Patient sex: M
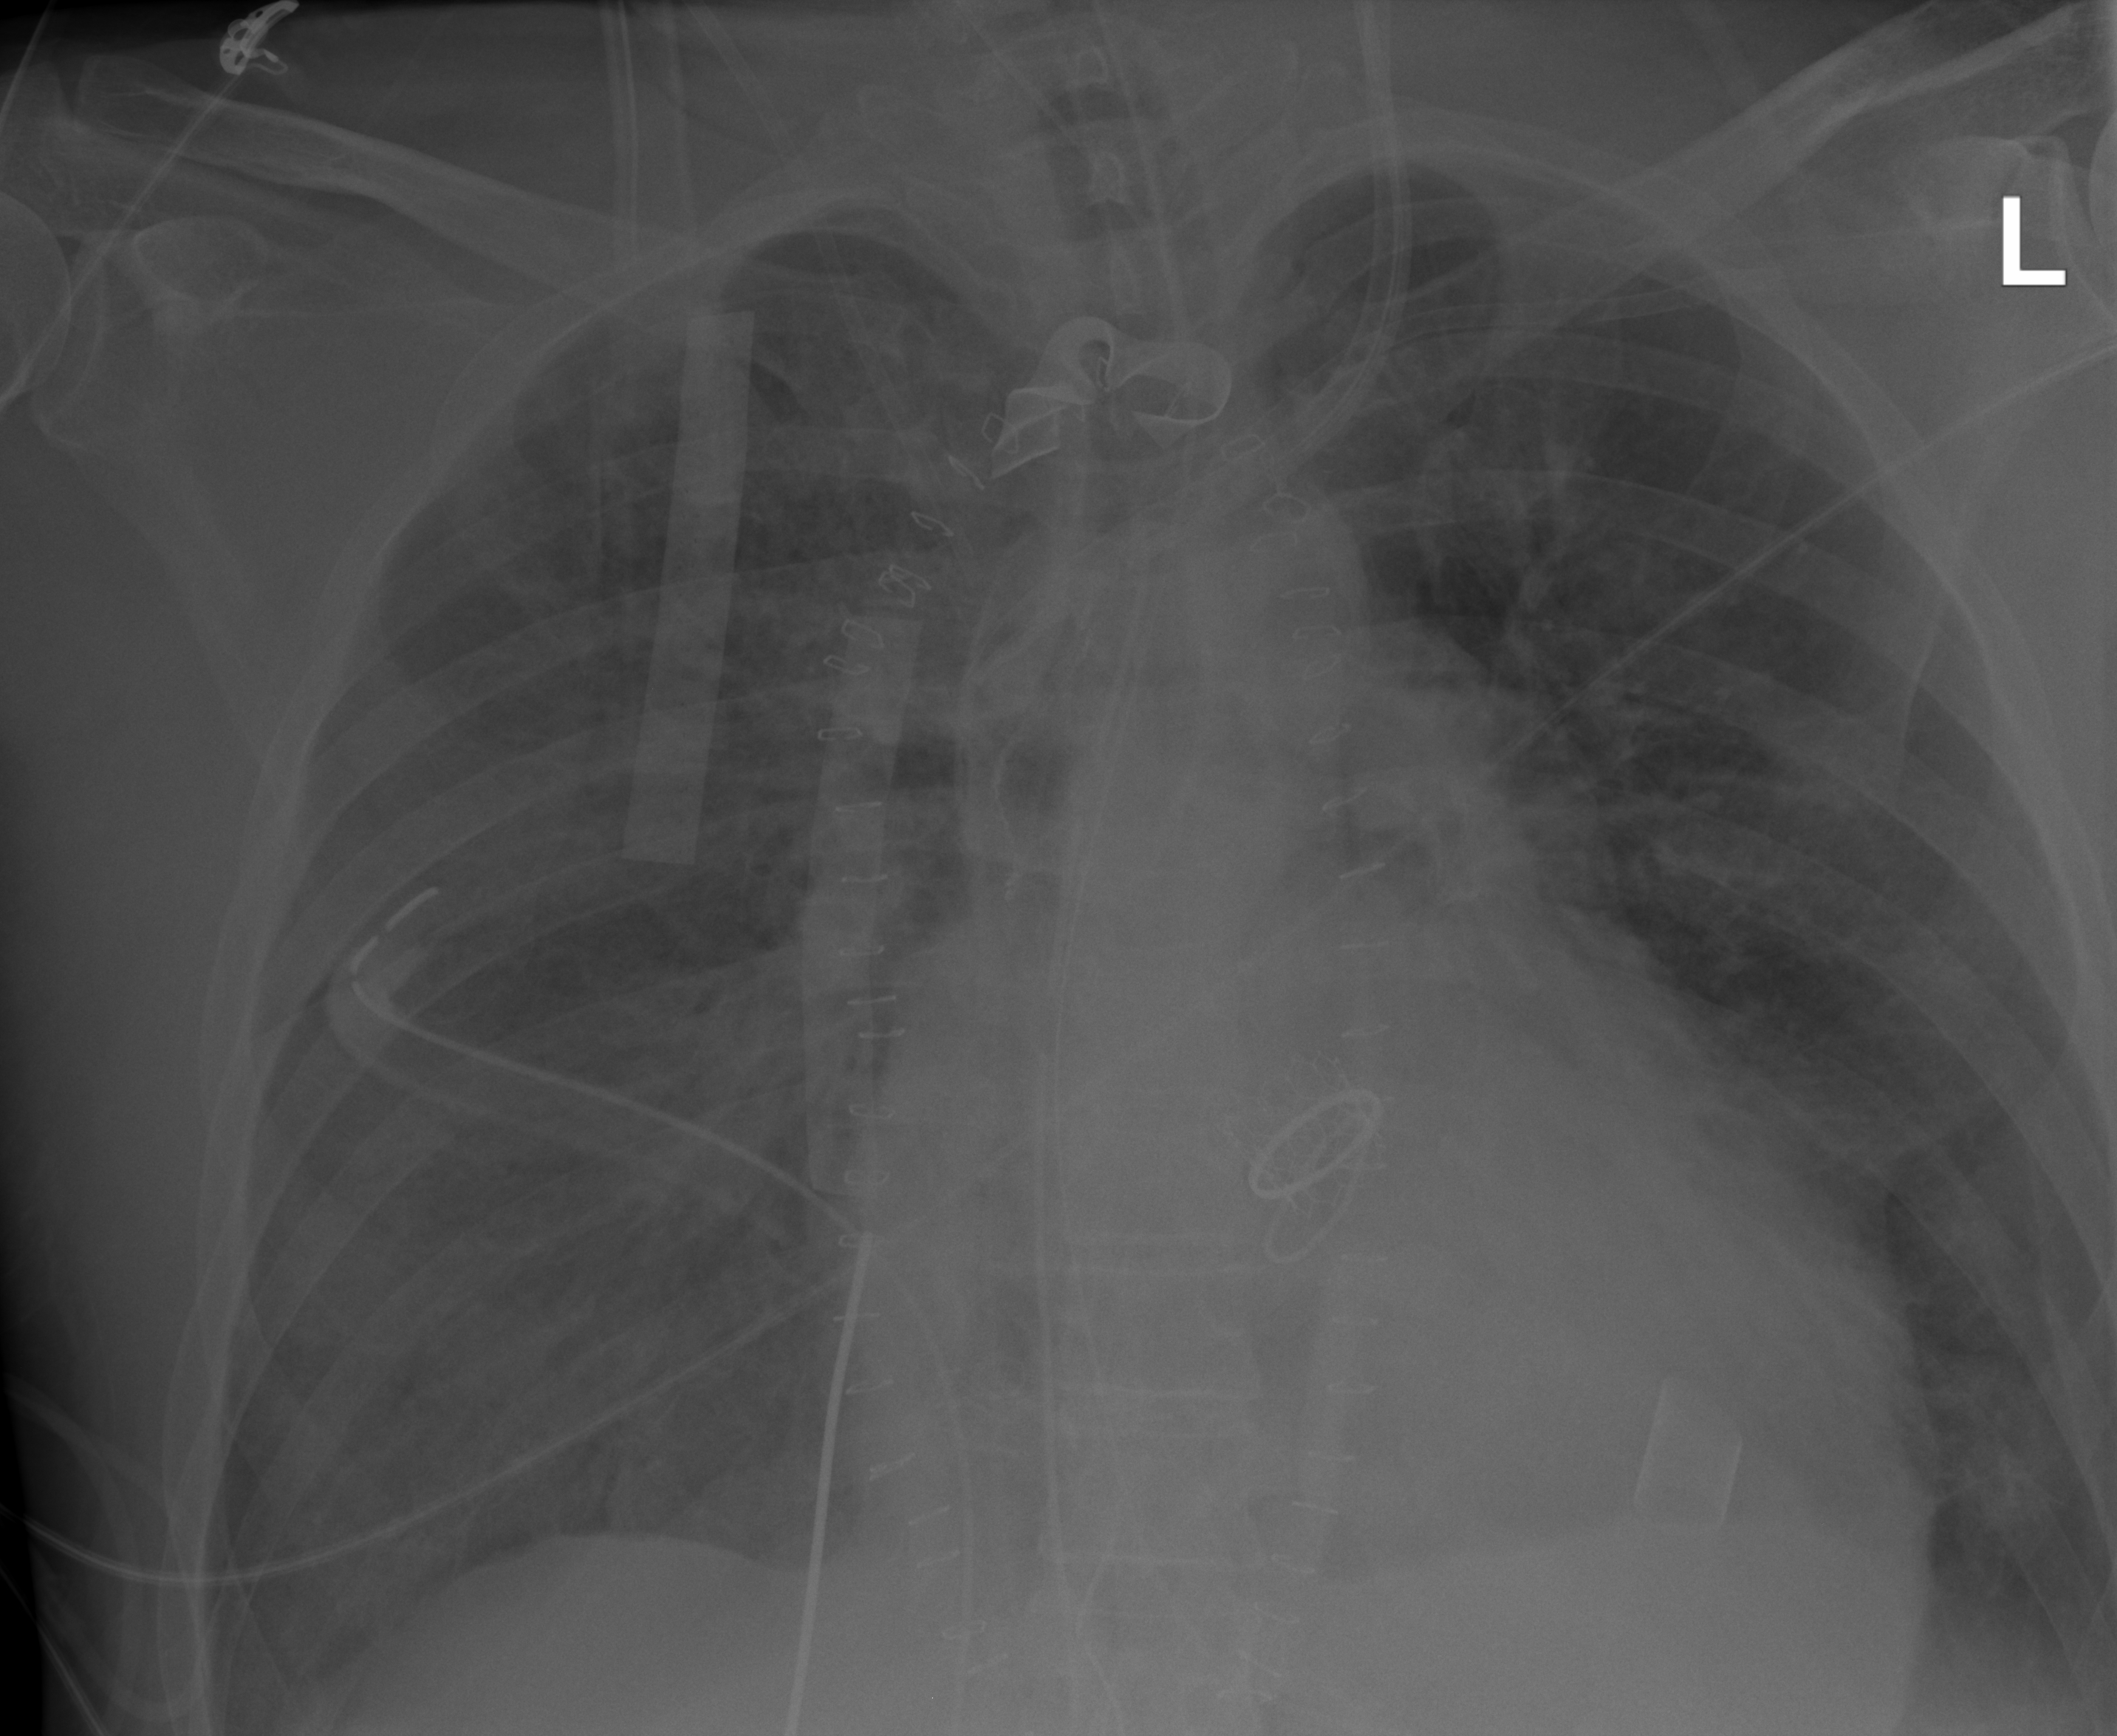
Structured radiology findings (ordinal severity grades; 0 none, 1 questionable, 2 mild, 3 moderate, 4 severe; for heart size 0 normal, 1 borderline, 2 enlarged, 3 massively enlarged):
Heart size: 2
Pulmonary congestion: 2
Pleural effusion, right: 2
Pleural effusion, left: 2
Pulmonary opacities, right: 2
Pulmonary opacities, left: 2
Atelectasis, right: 2
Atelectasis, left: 2